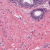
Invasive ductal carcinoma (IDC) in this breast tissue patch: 0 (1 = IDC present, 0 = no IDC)